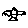
Label: bird